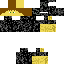
A male skeleton skin with dark skin, wearing brown helmet dressed in a yellow hoodie and brown pants, featuring a closed mouth.